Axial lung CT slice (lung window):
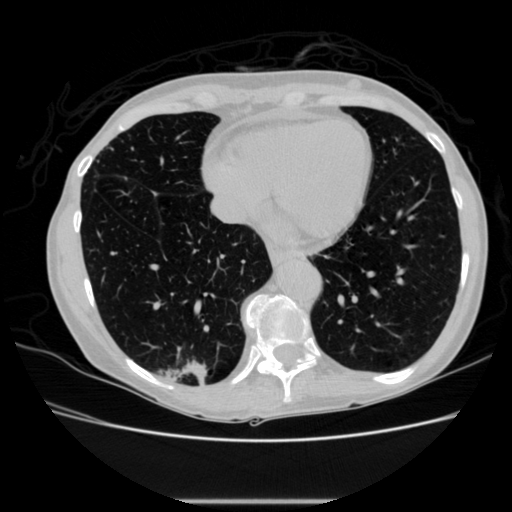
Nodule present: no